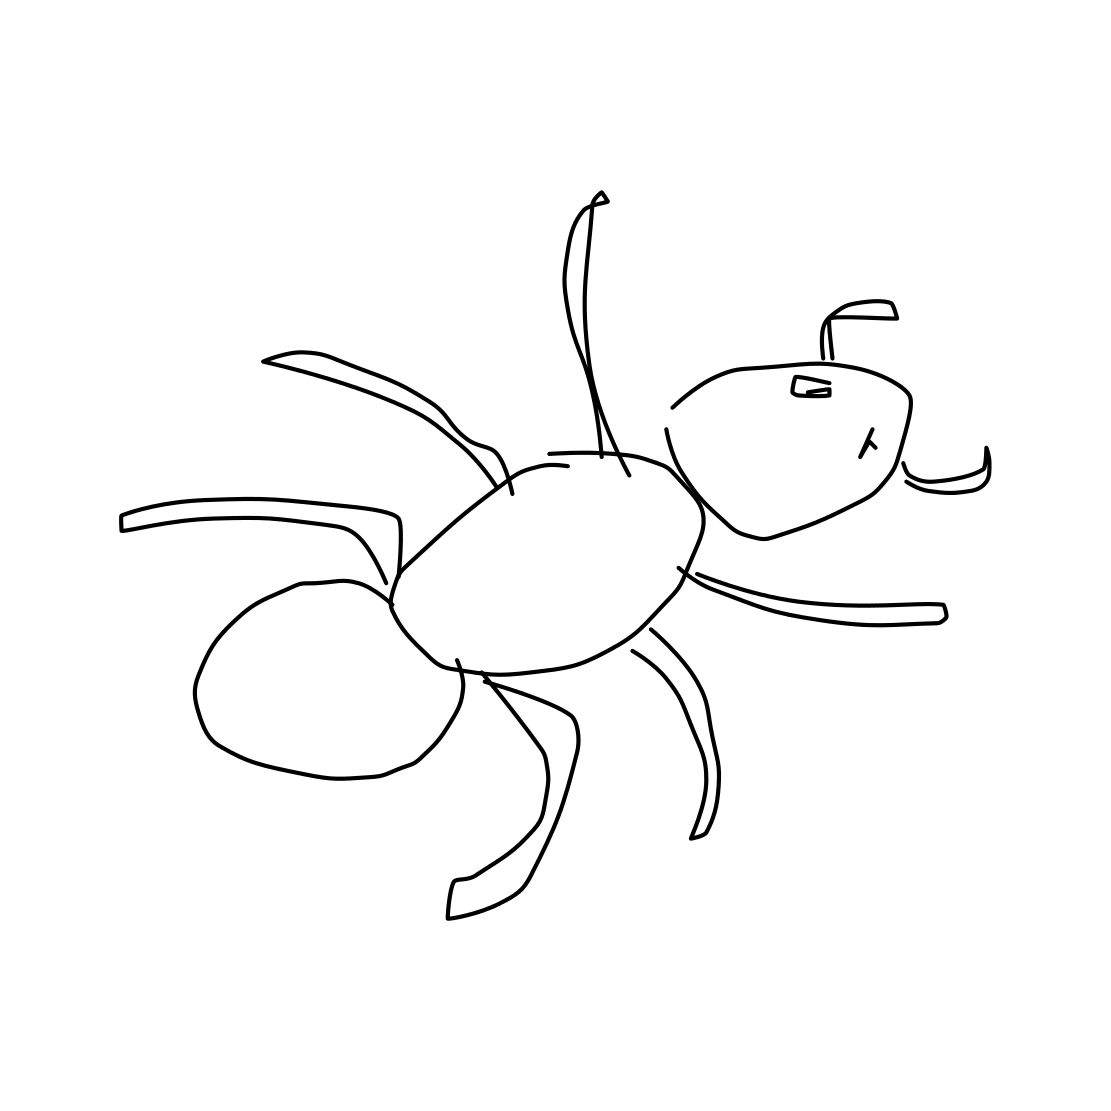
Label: ant